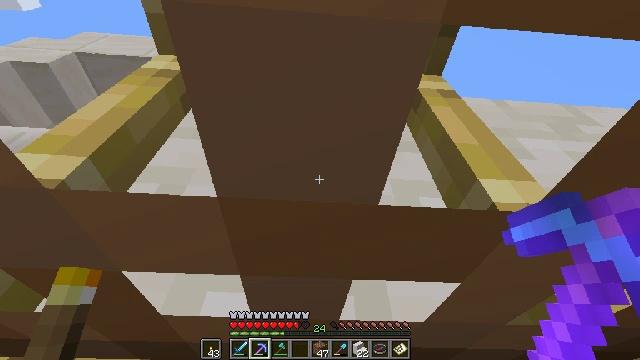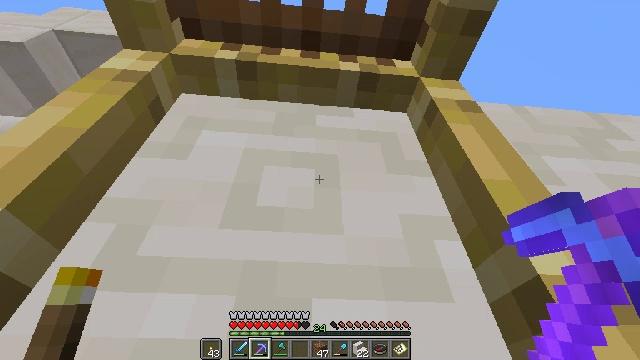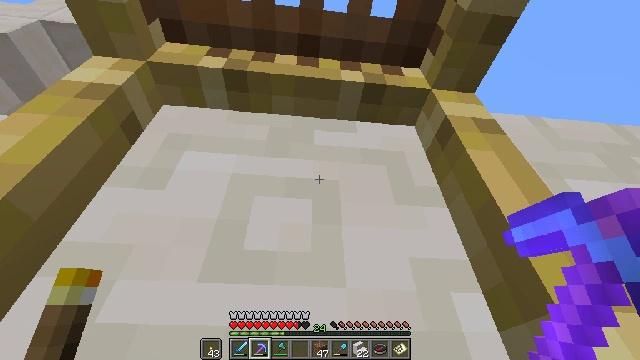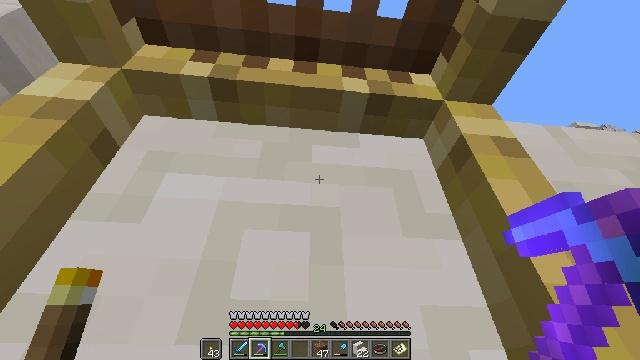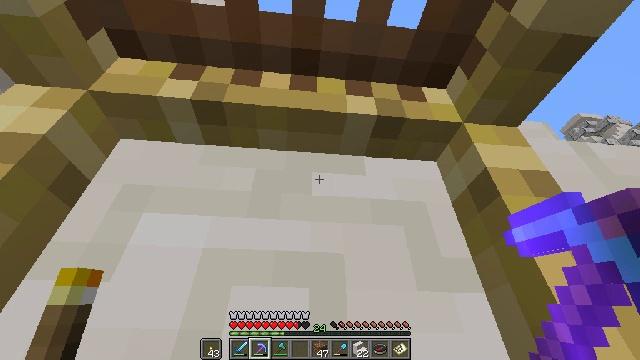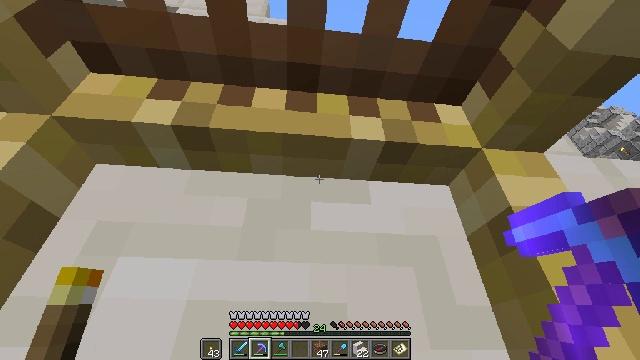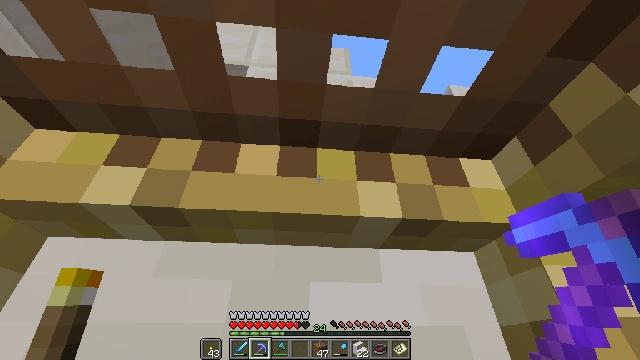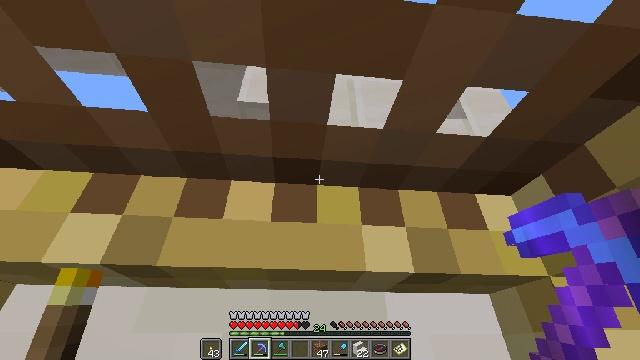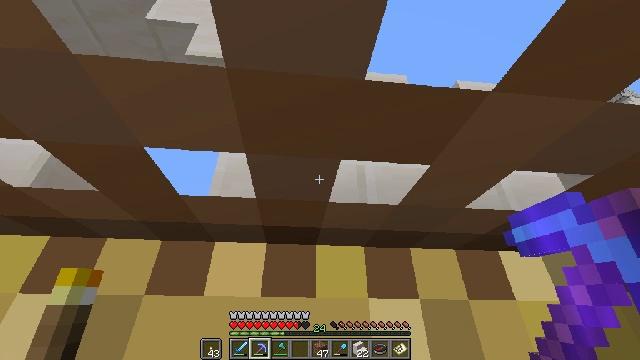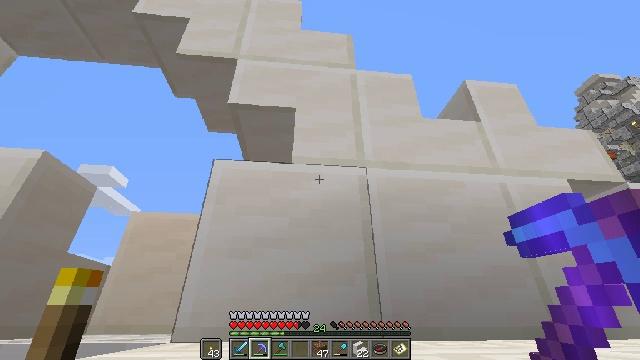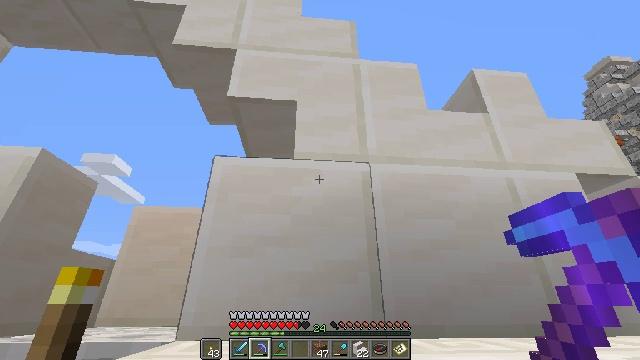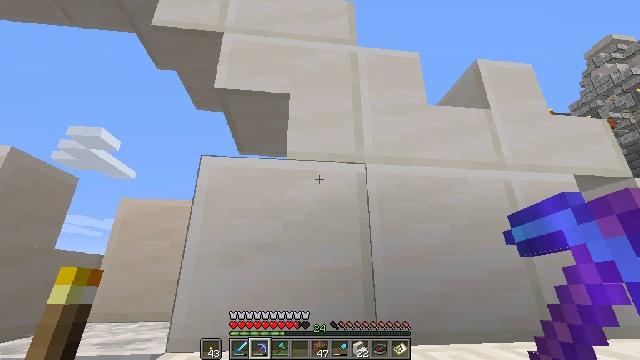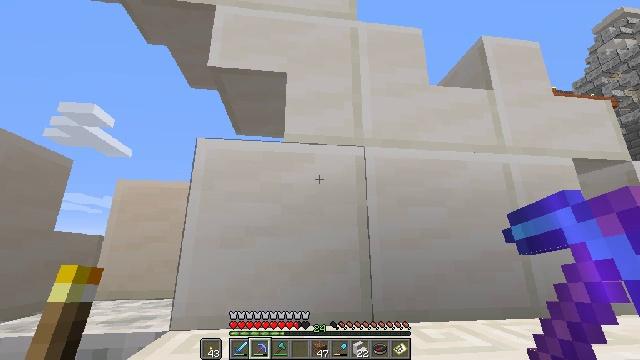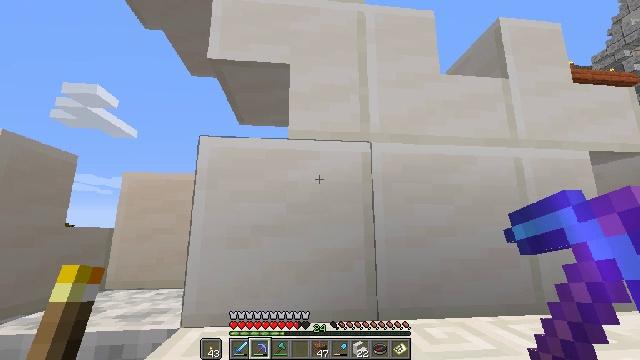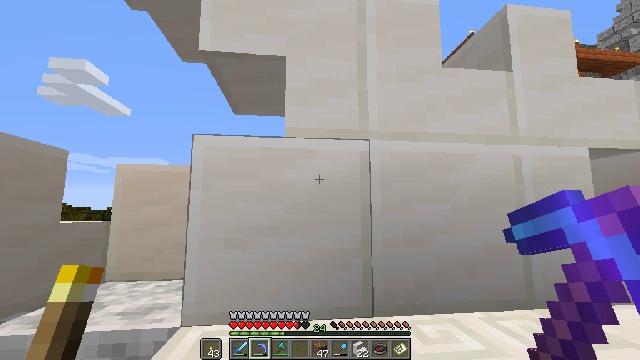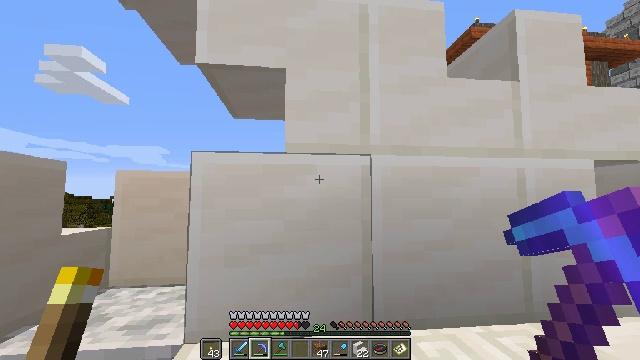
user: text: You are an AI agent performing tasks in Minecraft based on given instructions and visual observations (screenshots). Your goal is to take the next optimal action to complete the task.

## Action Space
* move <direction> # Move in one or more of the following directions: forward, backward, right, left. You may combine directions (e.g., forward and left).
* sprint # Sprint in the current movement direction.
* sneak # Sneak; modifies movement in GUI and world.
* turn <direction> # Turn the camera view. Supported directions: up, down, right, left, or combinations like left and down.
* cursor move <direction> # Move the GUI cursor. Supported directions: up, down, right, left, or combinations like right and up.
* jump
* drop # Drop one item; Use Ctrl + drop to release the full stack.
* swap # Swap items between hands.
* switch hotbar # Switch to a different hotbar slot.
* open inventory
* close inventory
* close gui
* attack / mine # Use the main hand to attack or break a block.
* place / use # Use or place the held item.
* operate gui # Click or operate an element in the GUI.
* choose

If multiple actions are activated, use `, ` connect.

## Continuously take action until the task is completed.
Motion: motion action
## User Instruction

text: Collect quartz stairs by mining.
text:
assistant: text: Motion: turn right and down, jump
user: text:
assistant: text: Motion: turn down, jump
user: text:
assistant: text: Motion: turn down, jump
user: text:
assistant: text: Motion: turn down, jump
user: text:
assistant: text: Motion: turn down, jump
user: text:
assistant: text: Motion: jump
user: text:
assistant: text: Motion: turn down, jump
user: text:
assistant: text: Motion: turn down, jump
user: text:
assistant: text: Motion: turn down, jump
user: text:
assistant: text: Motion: turn down, jump
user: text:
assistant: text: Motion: turn right and down, jump
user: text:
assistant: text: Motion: turn down, jump
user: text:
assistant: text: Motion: turn left and down, jump
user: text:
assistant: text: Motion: turn down, jump
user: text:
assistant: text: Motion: turn down, jump
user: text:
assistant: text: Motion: turn down, jump
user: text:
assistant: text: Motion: turn down, jump
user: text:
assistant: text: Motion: move forward, turn down, jump
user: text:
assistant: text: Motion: move forward, turn down, jump
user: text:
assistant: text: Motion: move forward, turn down, jump
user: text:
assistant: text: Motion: move forward, turn down, jump
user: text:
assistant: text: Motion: move forward, turn right and down, jump
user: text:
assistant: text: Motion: move forward, turn right and down, jump
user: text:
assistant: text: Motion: move forward, turn right and down, jump
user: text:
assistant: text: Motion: move forward, turn right and down, jump
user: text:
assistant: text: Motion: move forward, turn right and down, jump
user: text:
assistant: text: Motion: move forward, turn right, jump
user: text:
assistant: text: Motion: move forward, turn right and down, jump
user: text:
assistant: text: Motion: move forward, turn right and down, jump
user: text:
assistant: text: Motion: move forward, turn right and down, jump